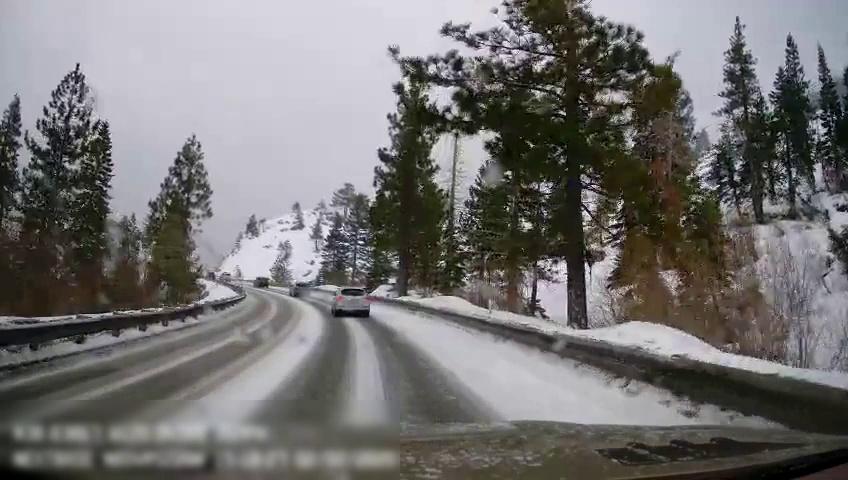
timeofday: Day
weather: Snowy
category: Drivable Space
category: Vehicles | Car
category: Vehicles | Car
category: Vehicles | Car
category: Vehicles | Car